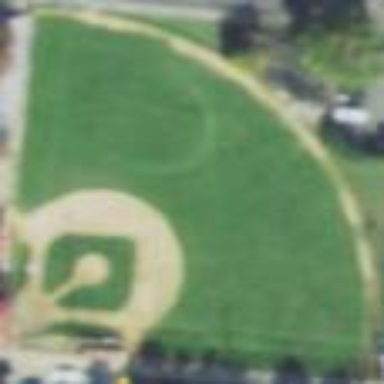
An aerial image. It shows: Baseball pitch for leisure land activities.